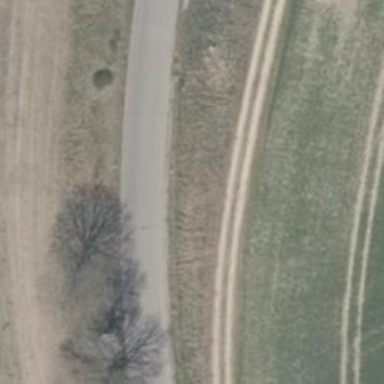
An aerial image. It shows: Unclassified road with asphalt surface.